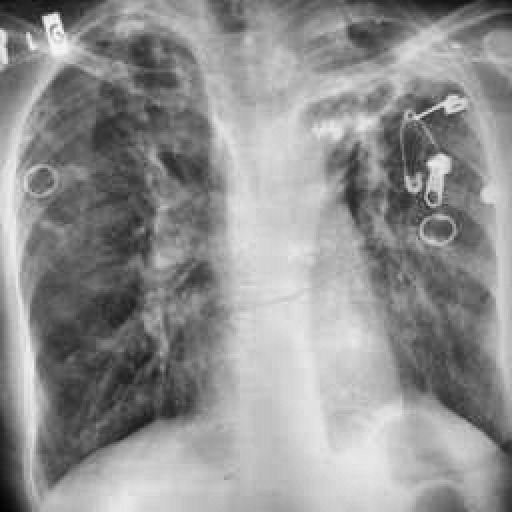
Finding: TUBERCULOSIS